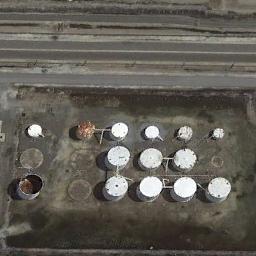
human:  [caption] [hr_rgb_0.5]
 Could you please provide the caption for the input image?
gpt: There are big and small white storage tanks on the bare land .

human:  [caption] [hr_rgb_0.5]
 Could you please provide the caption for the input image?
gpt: There are several roads beside the storage tanks .

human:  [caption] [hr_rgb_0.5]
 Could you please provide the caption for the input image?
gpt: There are several neatly arranged large oil storage tanks in the factory, And there are large lawns in the factory .

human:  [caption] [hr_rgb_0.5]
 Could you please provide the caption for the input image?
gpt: There is a green pool beside the storage tanks .

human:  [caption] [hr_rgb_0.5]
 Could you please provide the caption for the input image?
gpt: There are some storage tanks arranged neatly .